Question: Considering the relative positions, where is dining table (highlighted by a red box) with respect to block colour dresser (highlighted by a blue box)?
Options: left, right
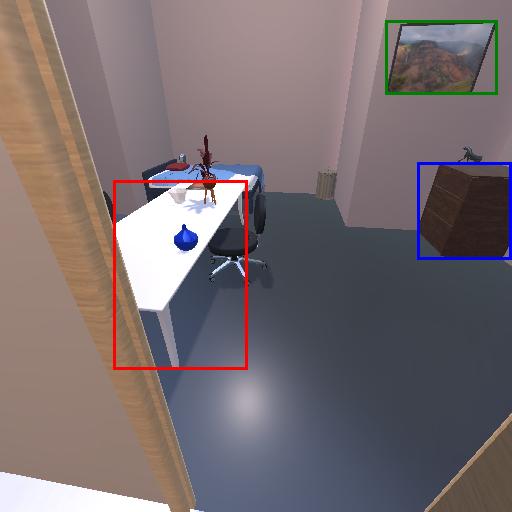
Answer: left